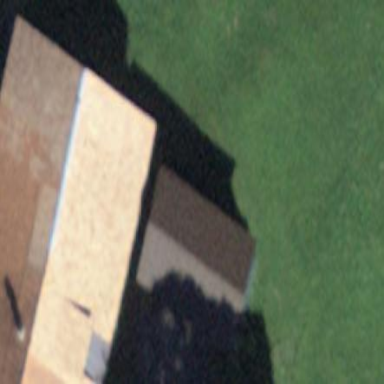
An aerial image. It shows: Shed.